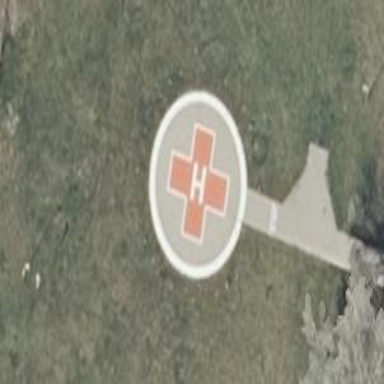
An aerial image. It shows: Image of helipad at airport.